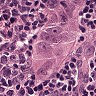
Metastatic tissue present: yes